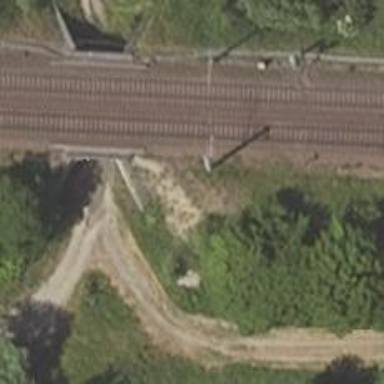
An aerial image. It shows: Railway milestone with catenary mast.